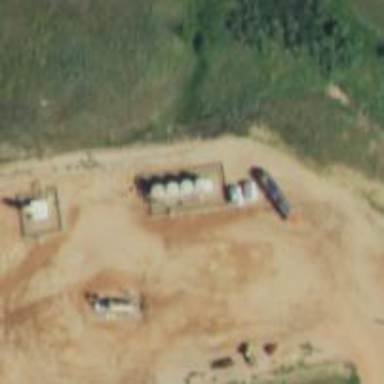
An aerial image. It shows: Storage tank that is man-made.